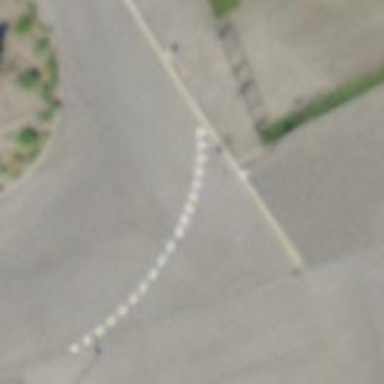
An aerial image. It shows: Asphalt path parallel to abandoned railway.